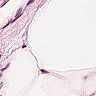
Metastatic tissue present: no